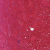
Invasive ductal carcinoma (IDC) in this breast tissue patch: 0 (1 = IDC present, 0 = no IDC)